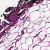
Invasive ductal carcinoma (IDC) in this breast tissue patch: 0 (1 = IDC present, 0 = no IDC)